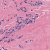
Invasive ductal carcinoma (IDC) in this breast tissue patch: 1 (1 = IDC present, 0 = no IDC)